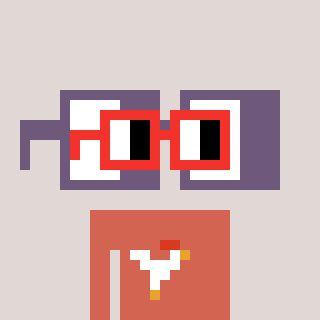
a pixel art character with square red glasses, a glasses-shaped head and a peachy-colored body on a warm background